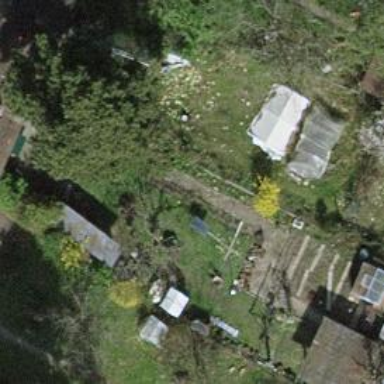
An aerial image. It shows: Garden surrounded by fence.